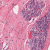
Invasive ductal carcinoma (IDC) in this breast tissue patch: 0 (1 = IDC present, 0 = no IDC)